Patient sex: M
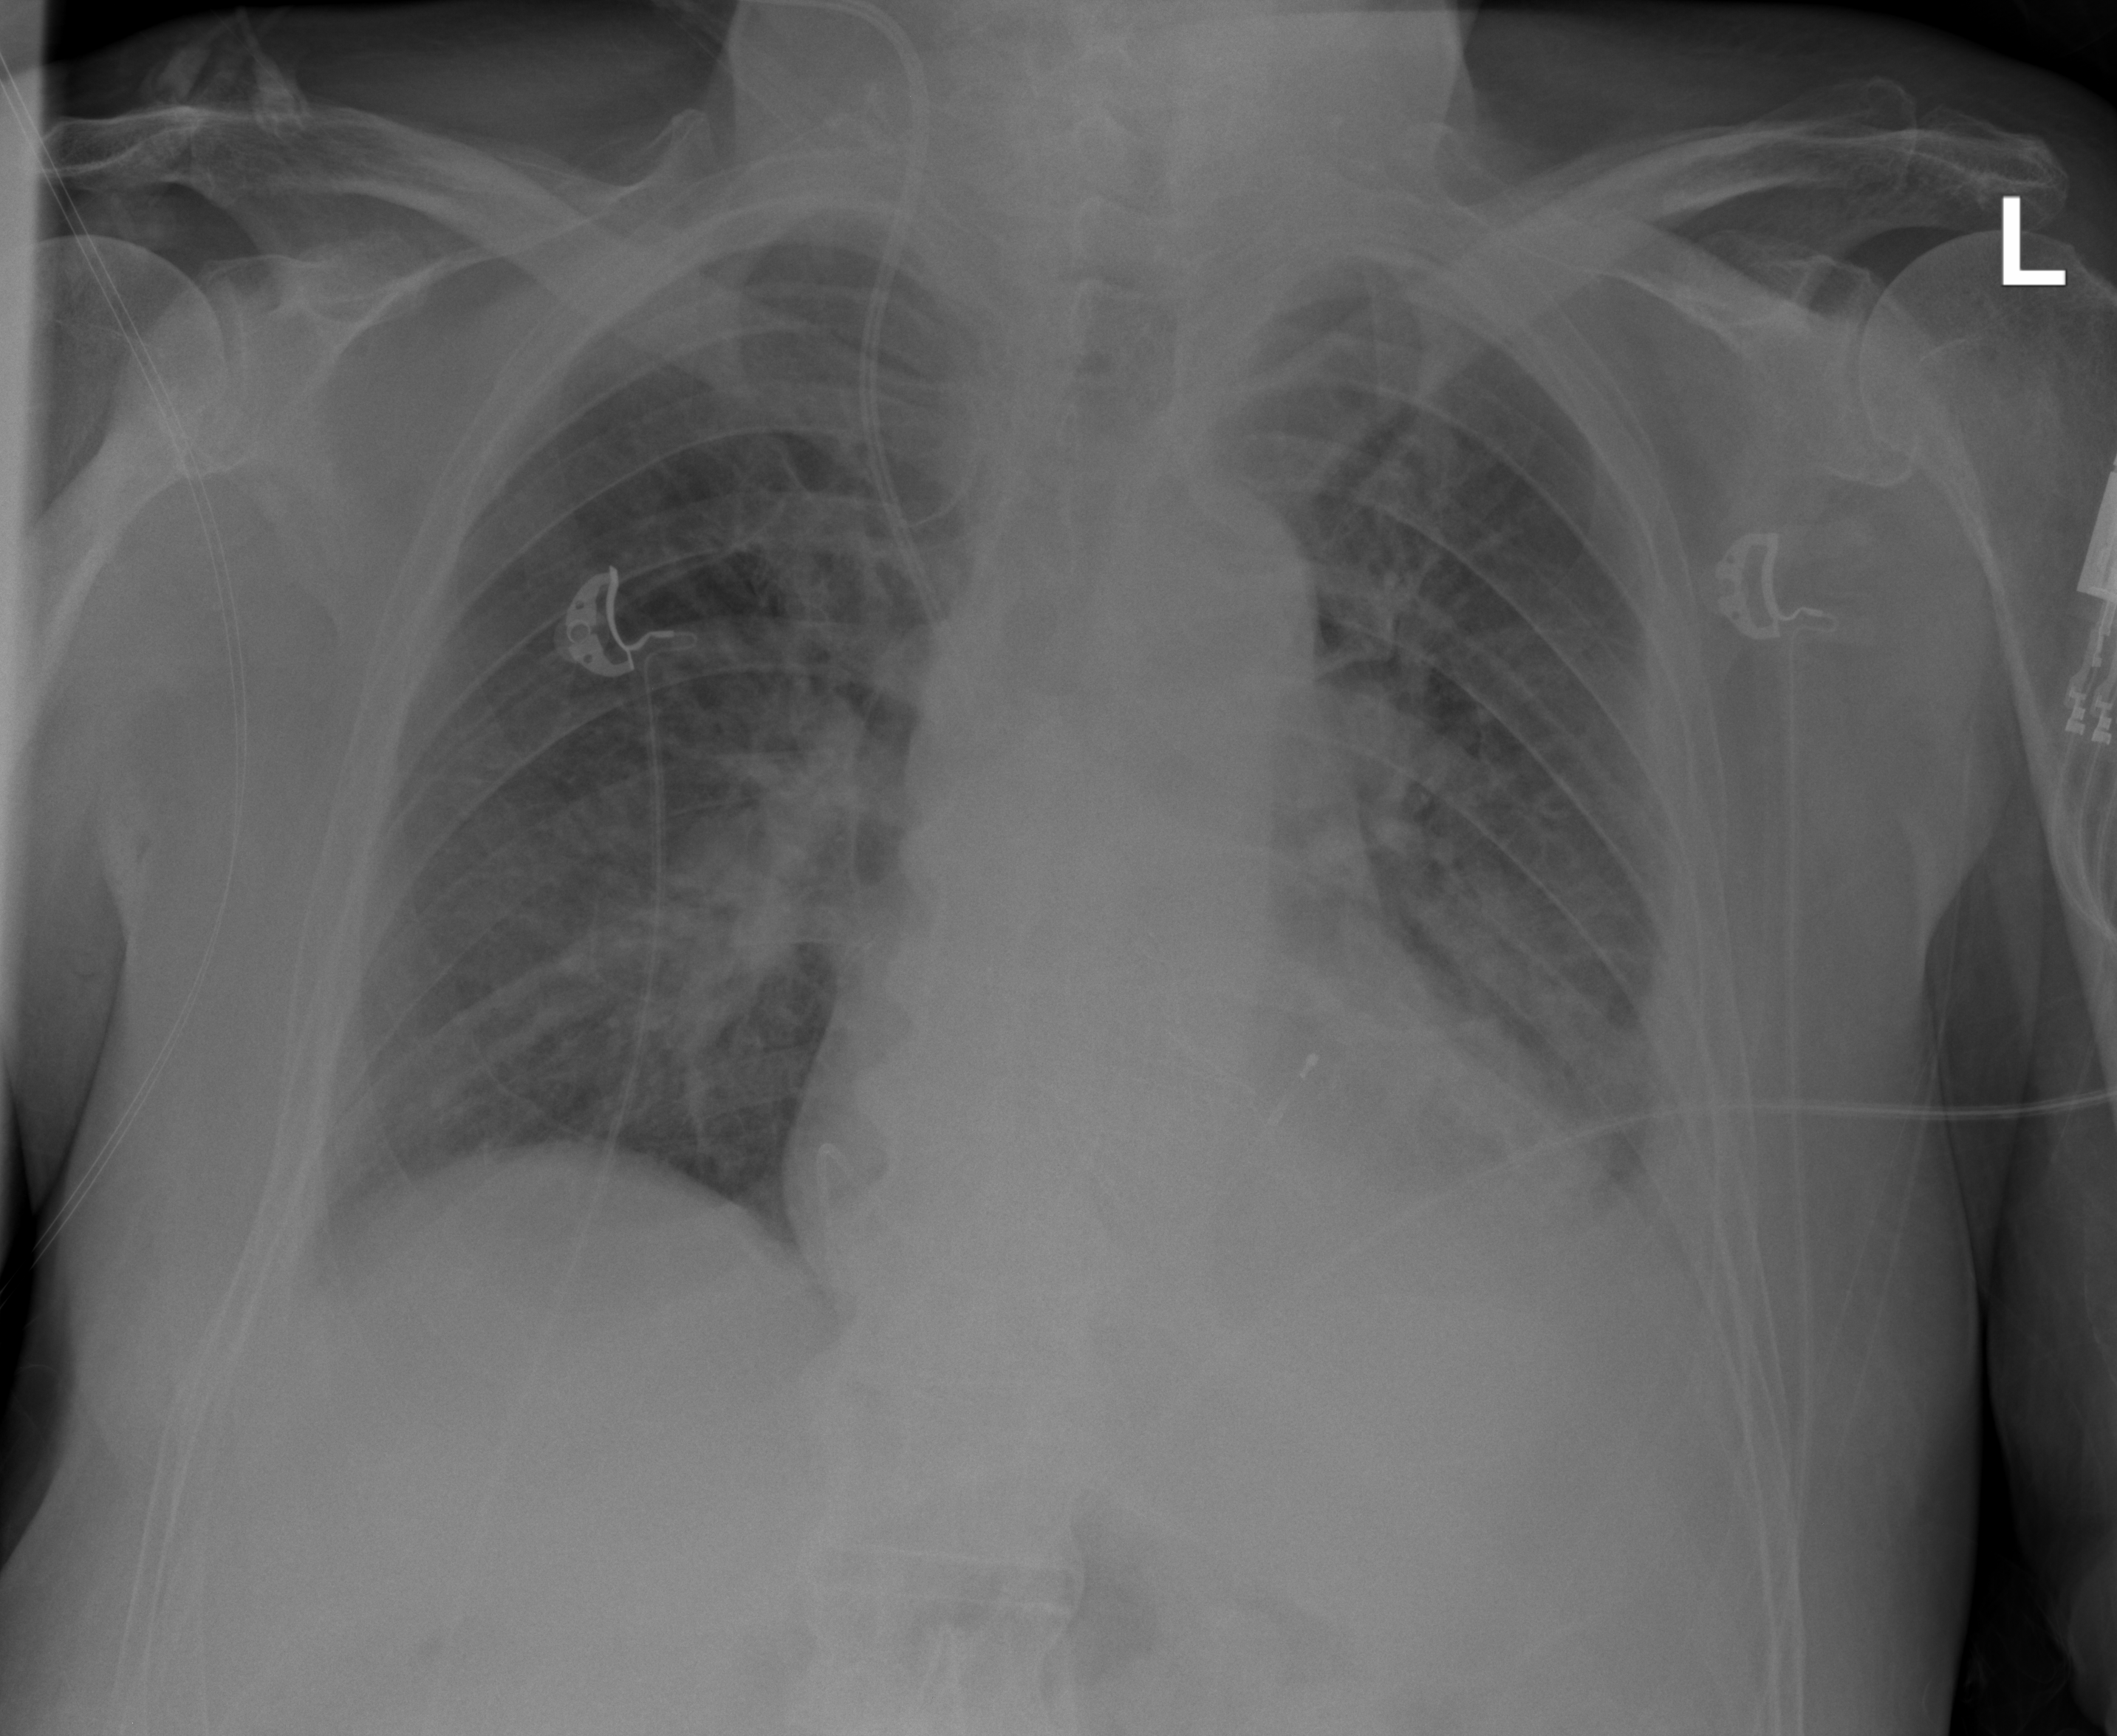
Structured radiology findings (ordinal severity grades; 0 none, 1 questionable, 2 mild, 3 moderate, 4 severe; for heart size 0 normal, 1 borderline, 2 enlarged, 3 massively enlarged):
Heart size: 2
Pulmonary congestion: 1
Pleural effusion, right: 2
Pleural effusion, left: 2
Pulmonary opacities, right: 2
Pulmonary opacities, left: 2
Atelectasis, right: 2
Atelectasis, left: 2